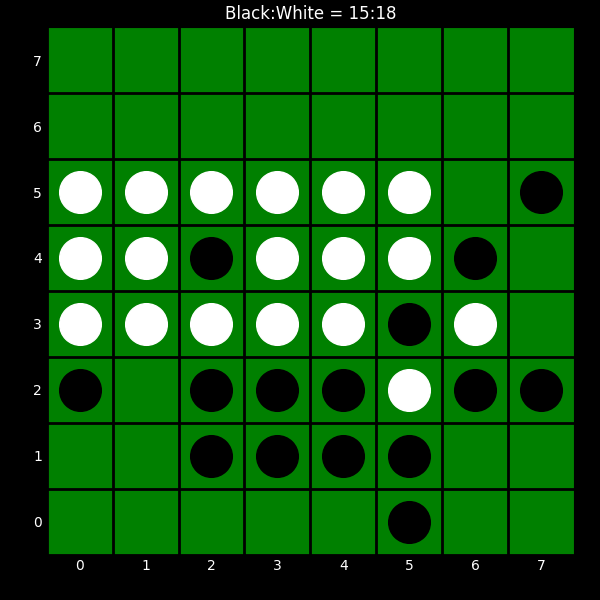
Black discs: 15
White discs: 18